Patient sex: M
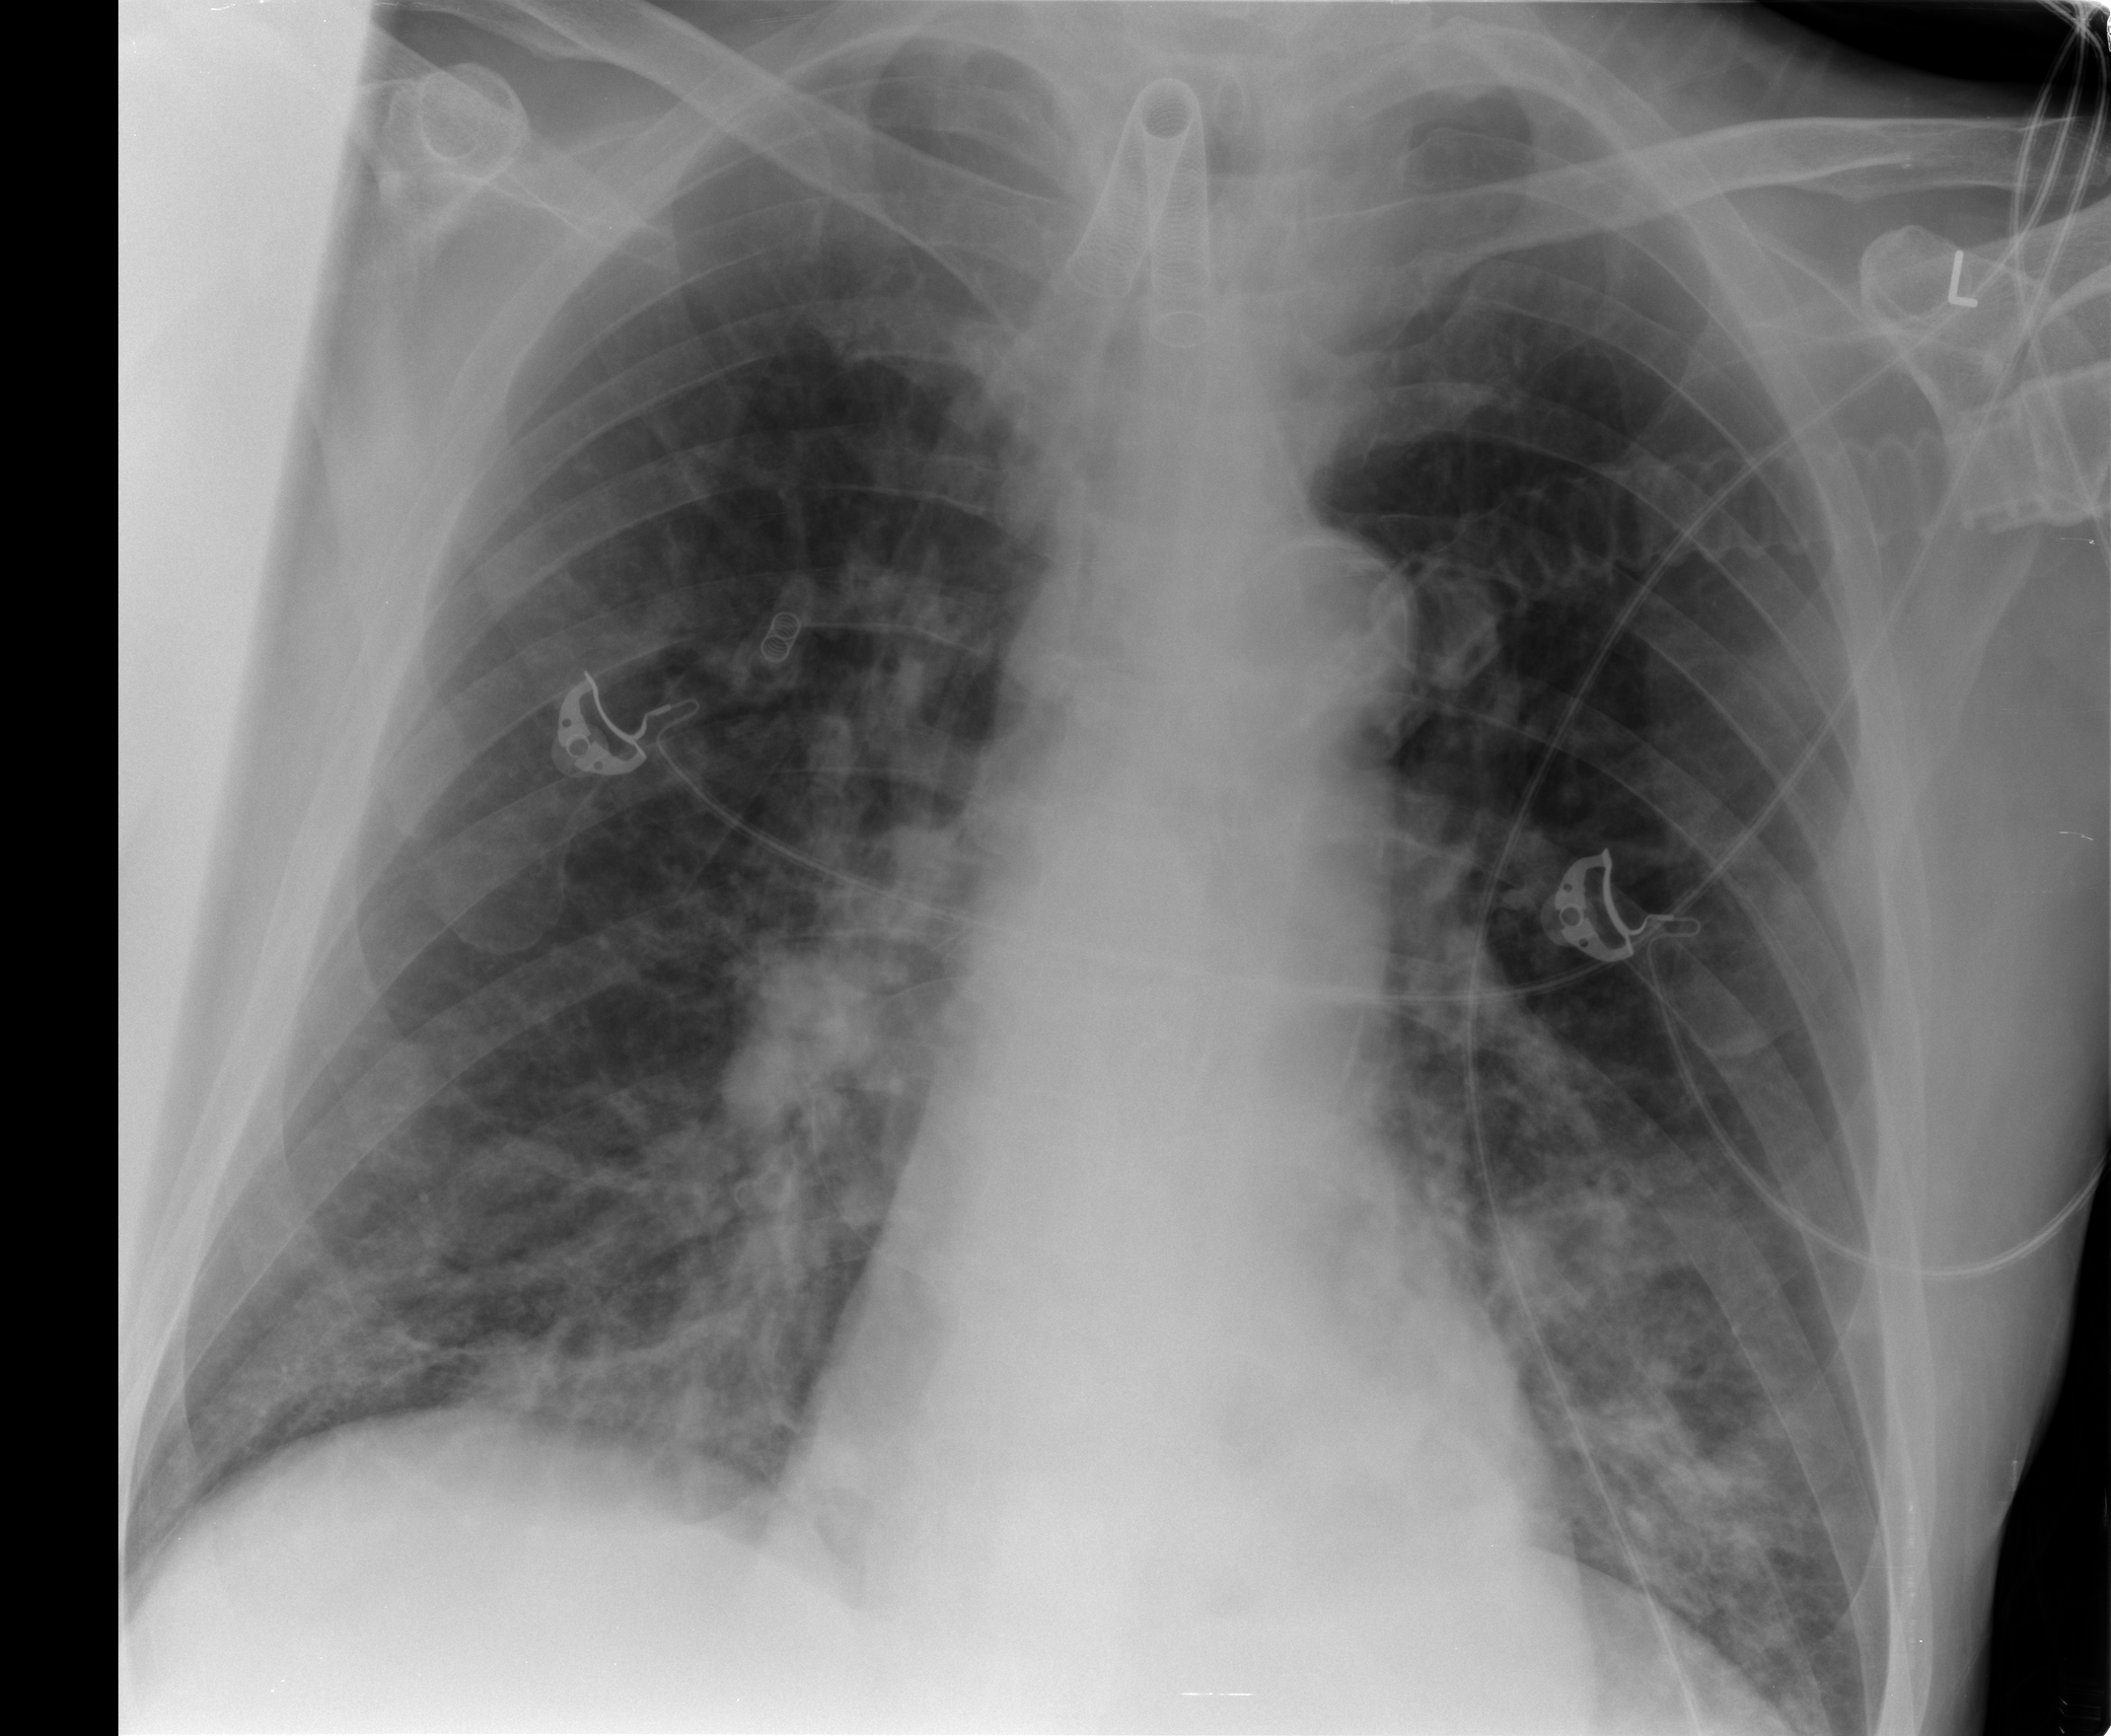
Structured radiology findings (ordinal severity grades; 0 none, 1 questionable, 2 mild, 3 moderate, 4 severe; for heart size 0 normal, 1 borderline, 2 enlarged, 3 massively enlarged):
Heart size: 0
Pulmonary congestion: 2
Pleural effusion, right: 0
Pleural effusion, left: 0
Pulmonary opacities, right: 3
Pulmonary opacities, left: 3
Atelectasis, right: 2
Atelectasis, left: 2